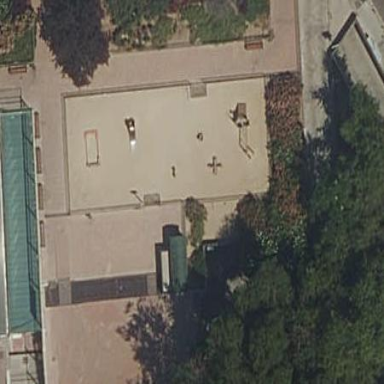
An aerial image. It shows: Playground area for leisure land.